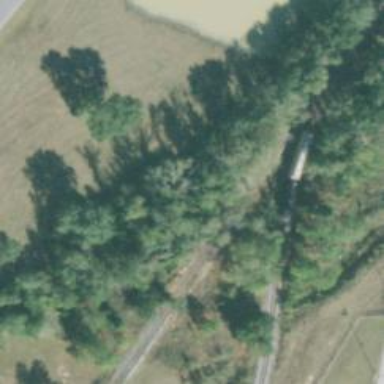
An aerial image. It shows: Abandoned spur railway.